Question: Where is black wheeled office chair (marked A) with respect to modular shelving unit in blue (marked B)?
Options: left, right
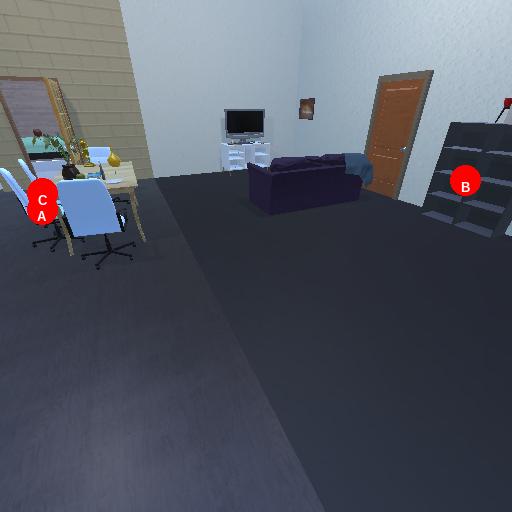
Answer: left